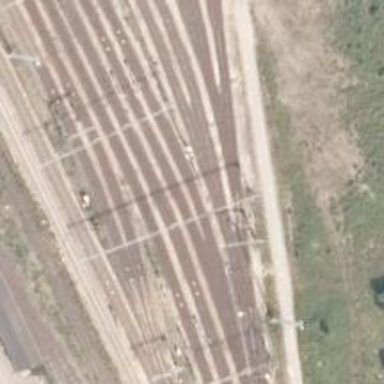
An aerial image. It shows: Railway yard in service.